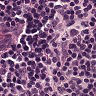
Metastatic tissue present: no